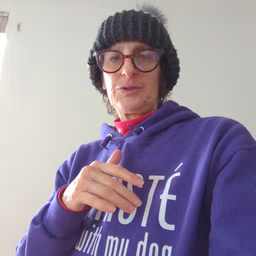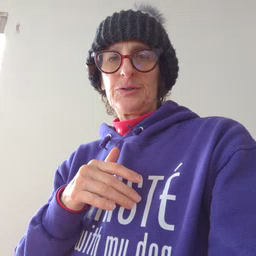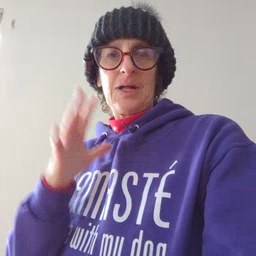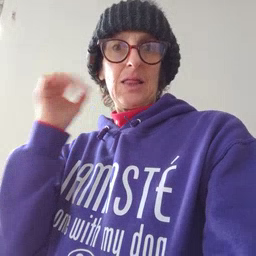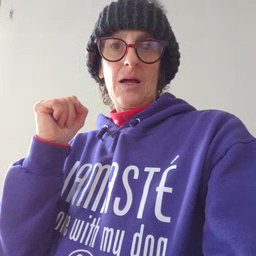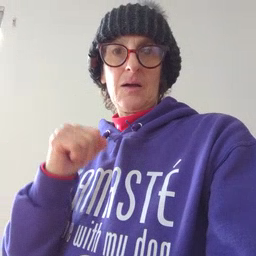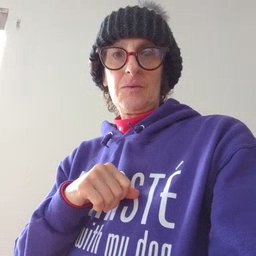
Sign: loud